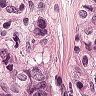
Metastatic tissue present: yes